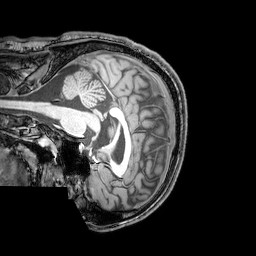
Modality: T1w
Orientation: sagittal
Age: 24
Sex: male
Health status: healthy
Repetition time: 0.081 s
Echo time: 0.037 s